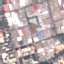
Label: Industrial